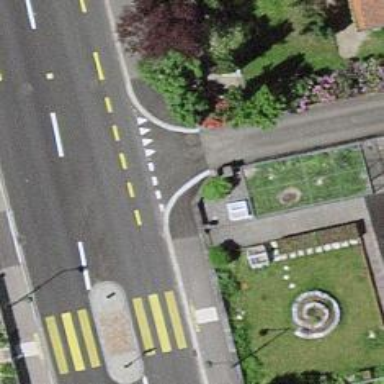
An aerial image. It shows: Unmarked crossing on footway.